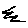
Label: zigzag